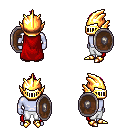
a pixel art fantasy rpg character, male body template, dark elf, purple skin, red cape, white pants, pink mohawk hairstyle, gold helm, gold boots, shield, four views (front, back, left, right), 2x2 character sprite sheet, small pixel art, hard edges, no anti-aliasing